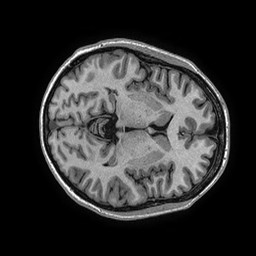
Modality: T1w
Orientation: axial
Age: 44
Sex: female
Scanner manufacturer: ge
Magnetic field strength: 3 T
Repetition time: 0.006952 s
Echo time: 0.00292 s